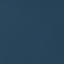
Label: SeaLake